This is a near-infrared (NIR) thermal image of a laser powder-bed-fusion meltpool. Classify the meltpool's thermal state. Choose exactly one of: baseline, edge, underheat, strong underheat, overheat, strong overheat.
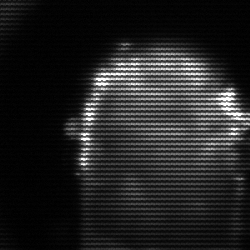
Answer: baseline